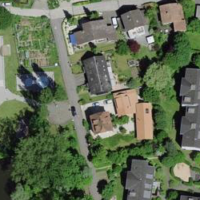
EUNIS habitat code: 54
Species observed at this site:
Symphyotrichum novae-angliae
Vinca major